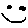
Label: smiley face